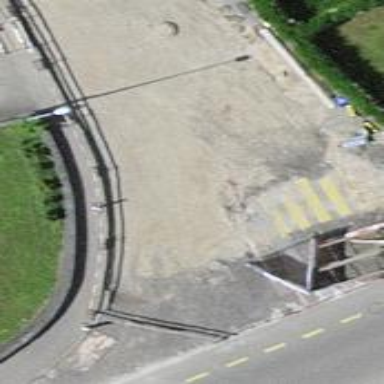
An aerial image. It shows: Zebra crossing on the road.